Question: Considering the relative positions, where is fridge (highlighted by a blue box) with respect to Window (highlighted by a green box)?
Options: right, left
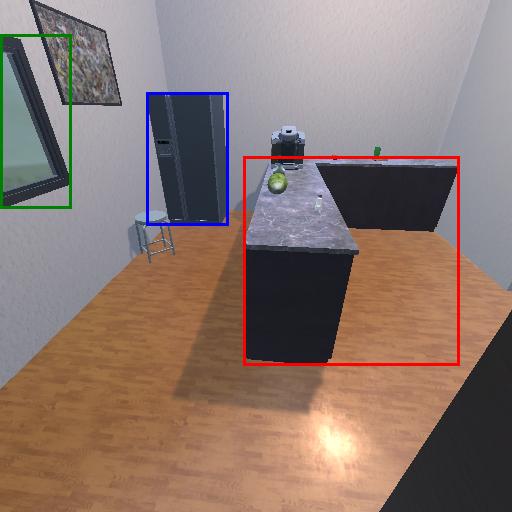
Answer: right